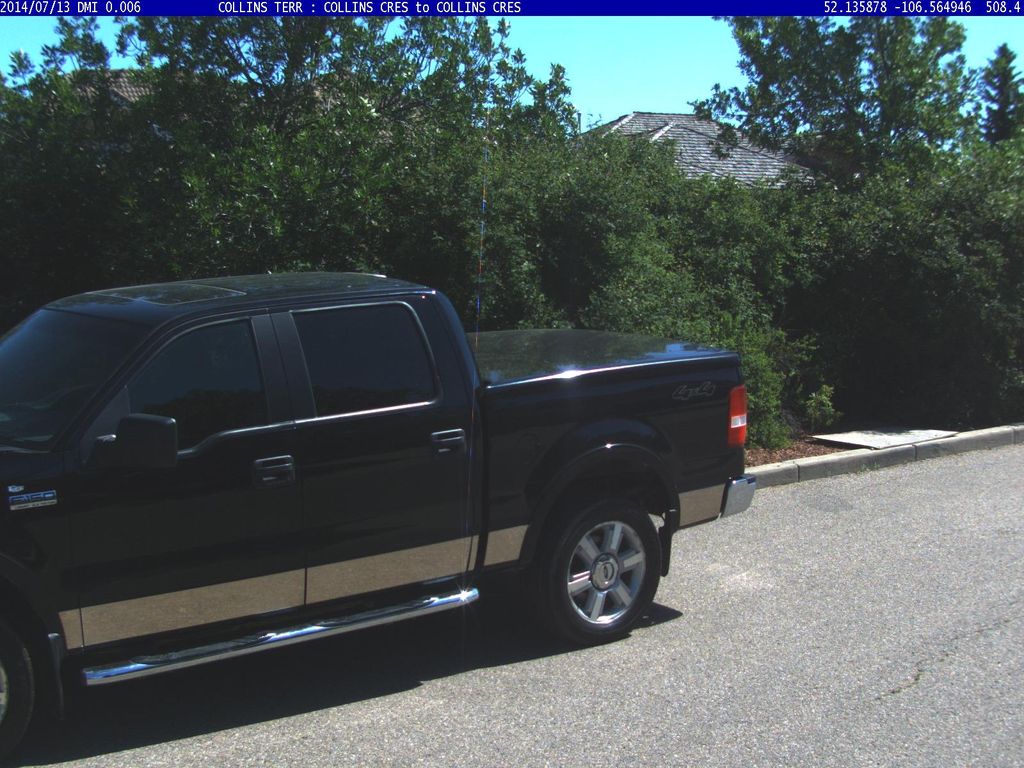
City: saskatoon